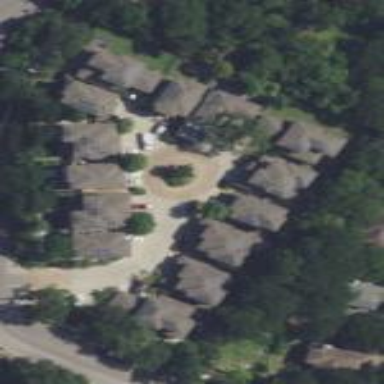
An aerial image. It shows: Condominium within residential area.